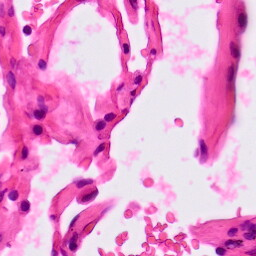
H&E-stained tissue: Lung